Field crop: maize
Growth stage: 2
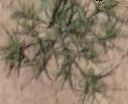
Species: salsola